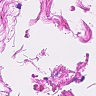
Metastatic tissue present: no